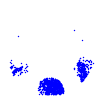
Particle: proton